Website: bh-photo
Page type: store-pickup
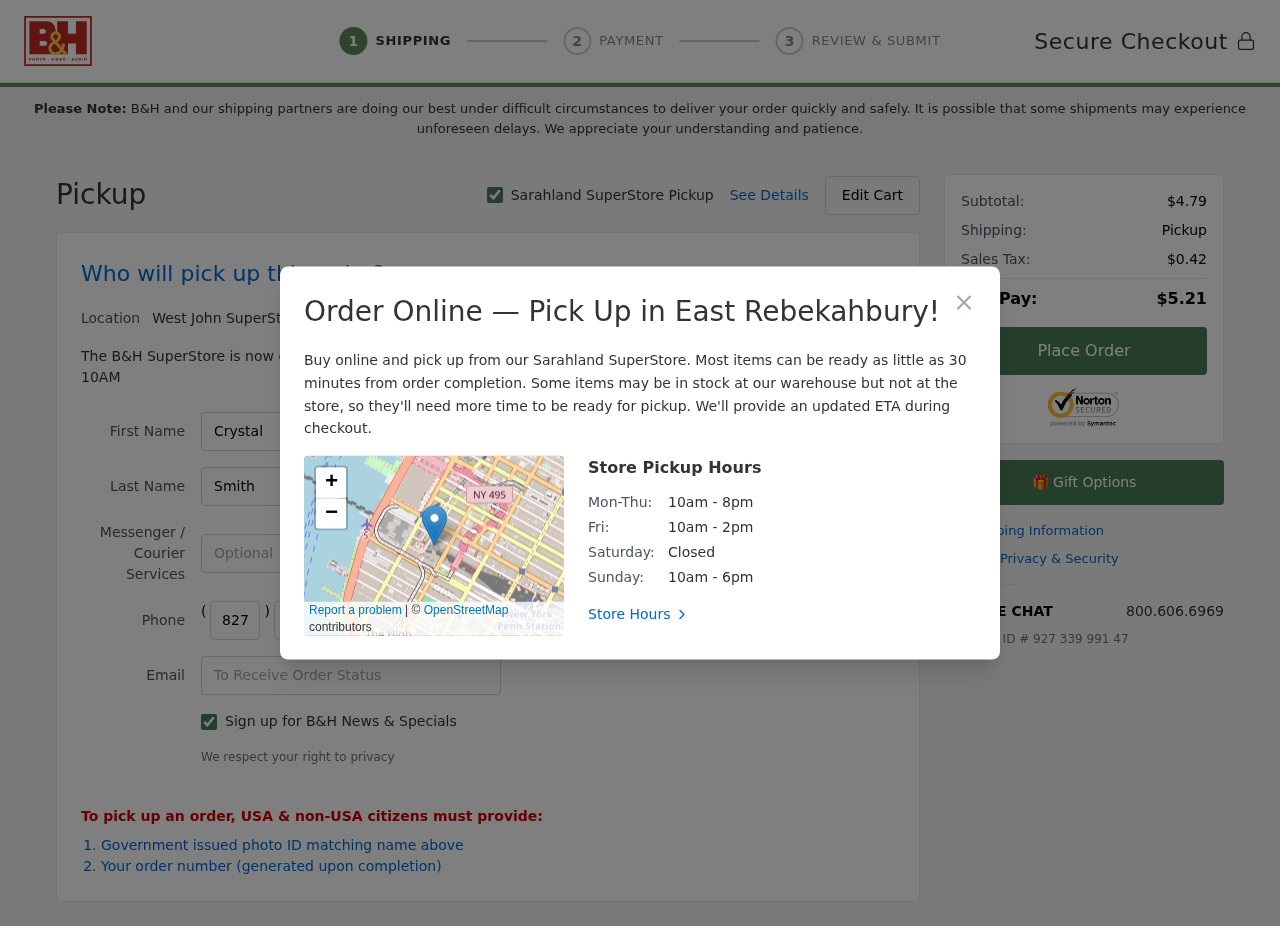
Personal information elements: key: PII_CITY
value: Sarahland
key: PII_CITY2
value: West John
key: PII_CITY3
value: East Rebekahbury
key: PII_EMAIL
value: crystalsmith@hotmail.com
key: PII_FIRSTNAME
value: Crystal
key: PII_LASTNAME
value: Smith
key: PII_PHONE_AREA
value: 827
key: PII_PHONE_PREFIX
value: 786
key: PII_PHONE_SUFFIX
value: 7615
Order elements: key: ORDER_SUBTOTAL
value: $4.79
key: ORDER_TAX
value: $0.42
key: ORDER_TOTAL
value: $5.21
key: ORDER_ID
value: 927 339 991 47